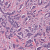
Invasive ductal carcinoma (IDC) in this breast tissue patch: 1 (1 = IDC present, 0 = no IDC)